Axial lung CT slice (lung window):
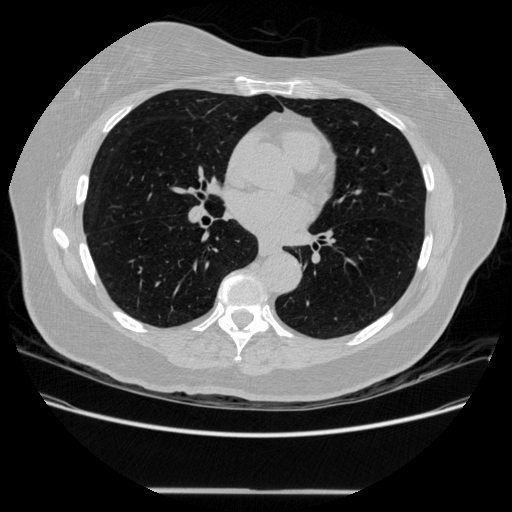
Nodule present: no